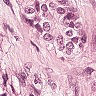
Metastatic tissue present: yes